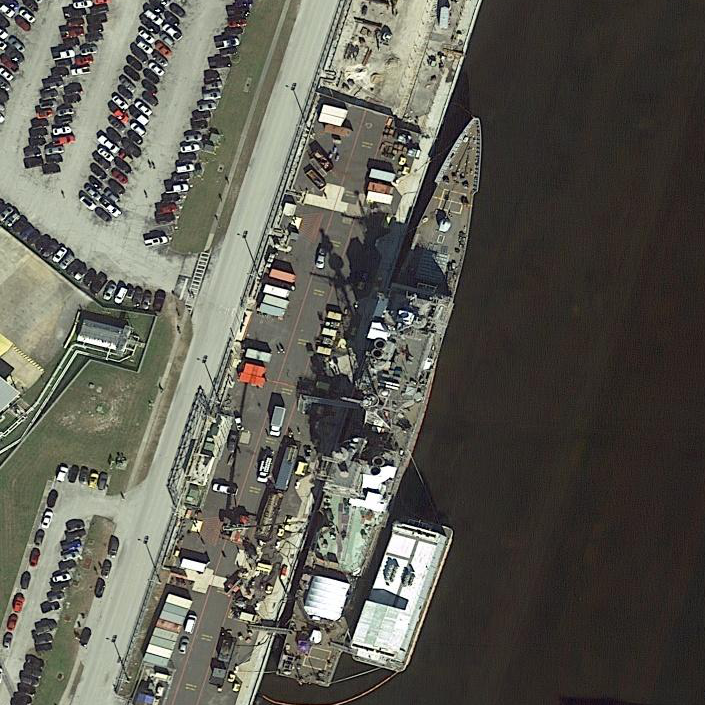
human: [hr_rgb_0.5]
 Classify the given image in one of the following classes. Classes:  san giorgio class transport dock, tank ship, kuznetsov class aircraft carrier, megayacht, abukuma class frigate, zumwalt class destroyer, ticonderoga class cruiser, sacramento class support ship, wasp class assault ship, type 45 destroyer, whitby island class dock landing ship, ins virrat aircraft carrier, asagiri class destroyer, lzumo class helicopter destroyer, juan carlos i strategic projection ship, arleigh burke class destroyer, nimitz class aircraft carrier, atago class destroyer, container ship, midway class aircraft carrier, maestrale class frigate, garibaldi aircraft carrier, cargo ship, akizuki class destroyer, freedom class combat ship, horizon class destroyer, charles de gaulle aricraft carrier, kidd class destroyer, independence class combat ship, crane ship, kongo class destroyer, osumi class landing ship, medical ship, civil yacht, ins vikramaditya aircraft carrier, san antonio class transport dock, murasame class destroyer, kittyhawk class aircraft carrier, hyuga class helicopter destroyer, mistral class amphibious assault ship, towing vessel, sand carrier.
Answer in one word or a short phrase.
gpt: Ticonderoga class cruiser